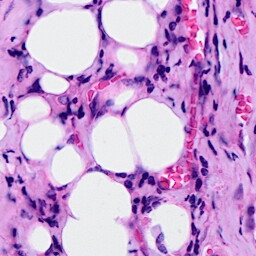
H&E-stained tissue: Breast